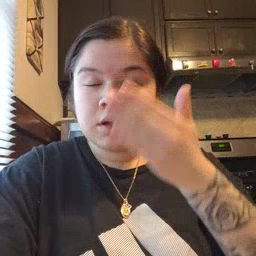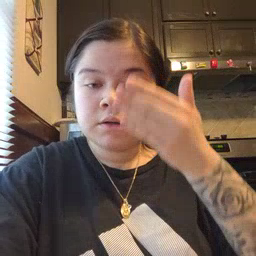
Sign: sleepy